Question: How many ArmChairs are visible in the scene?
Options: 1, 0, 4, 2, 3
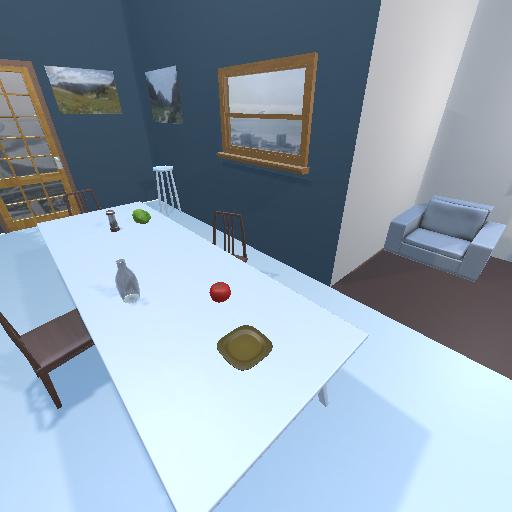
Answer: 1